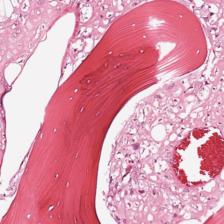
Label: Viable